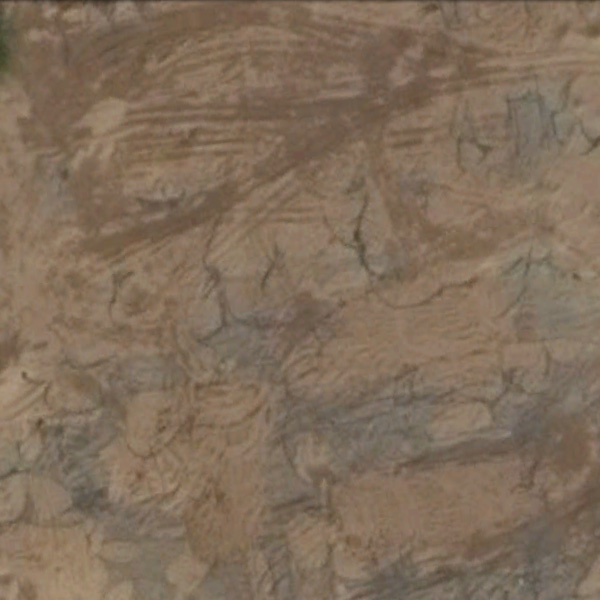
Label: BareLand